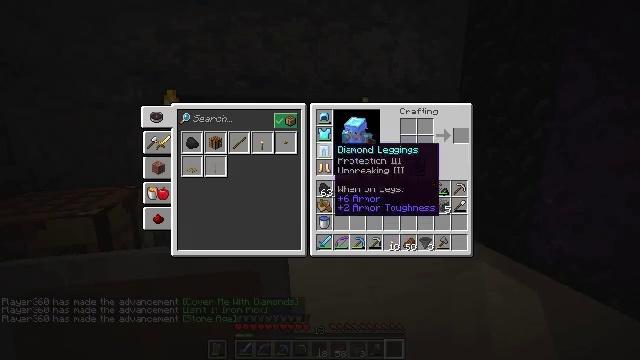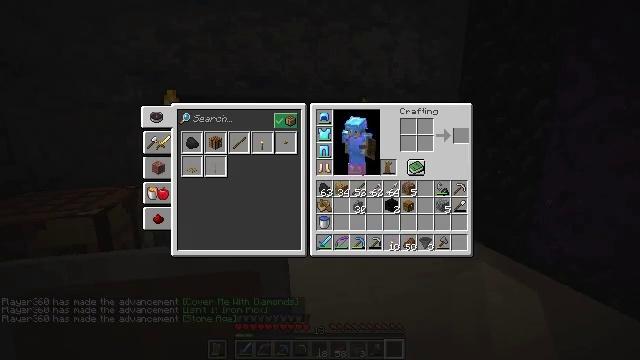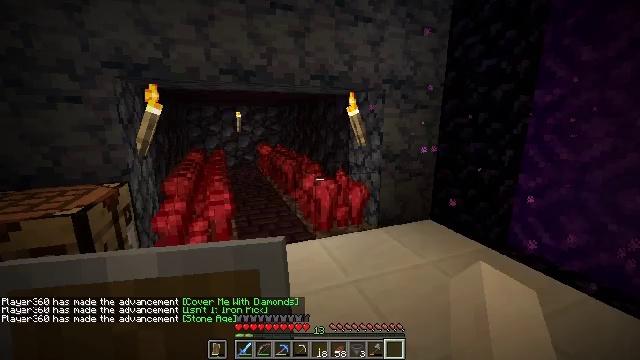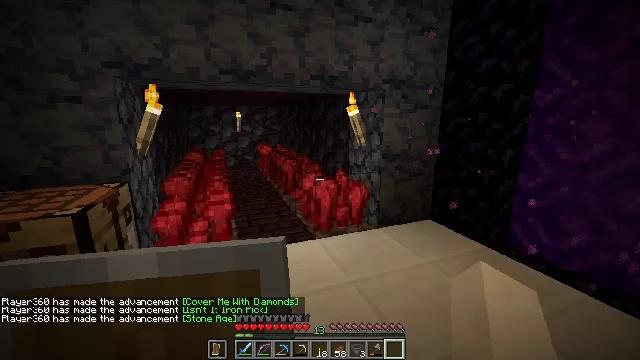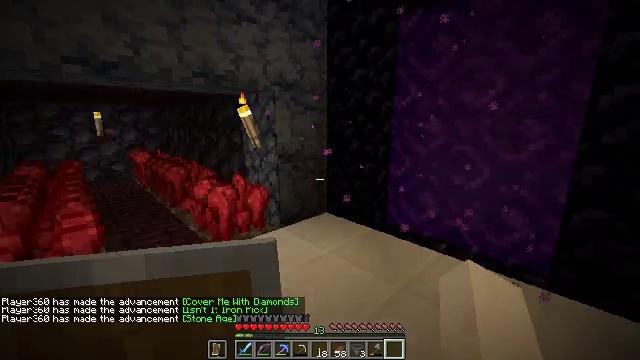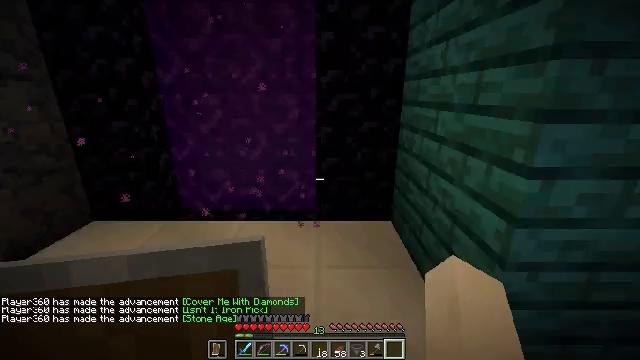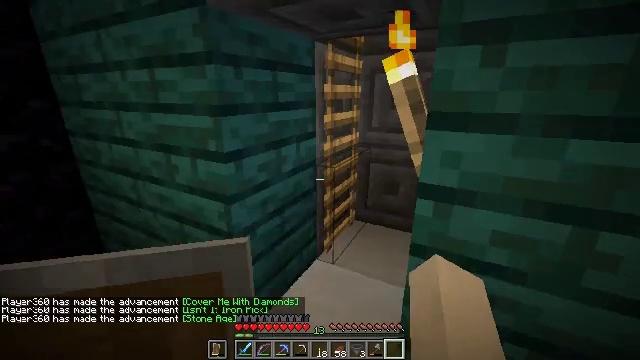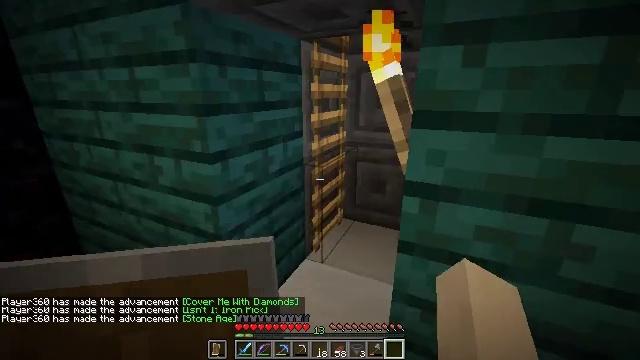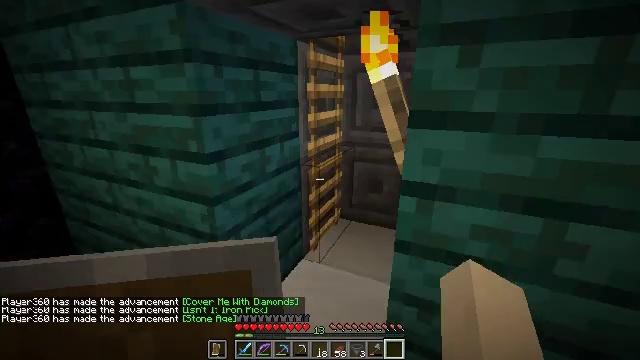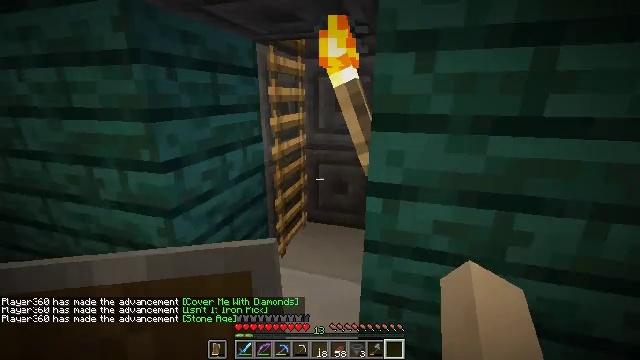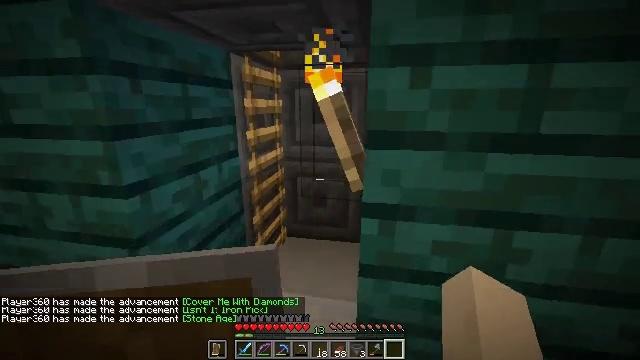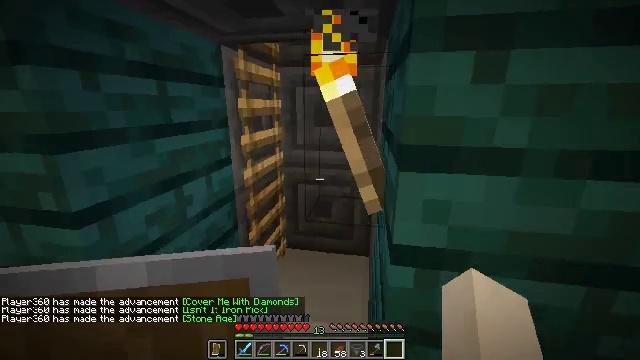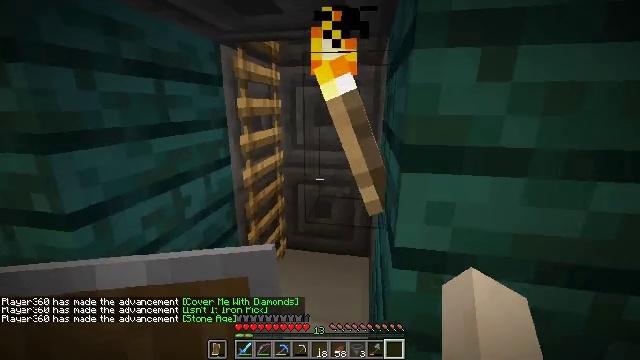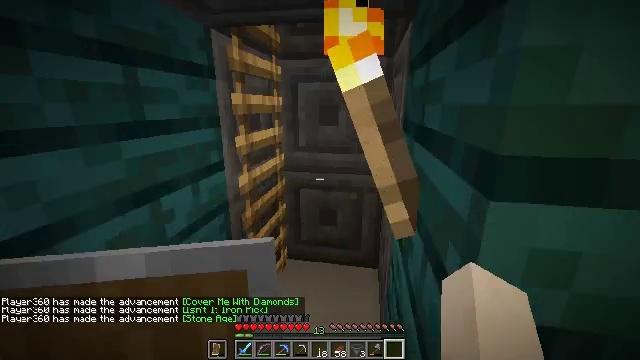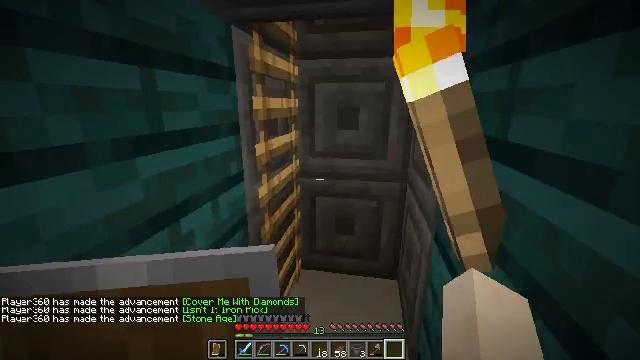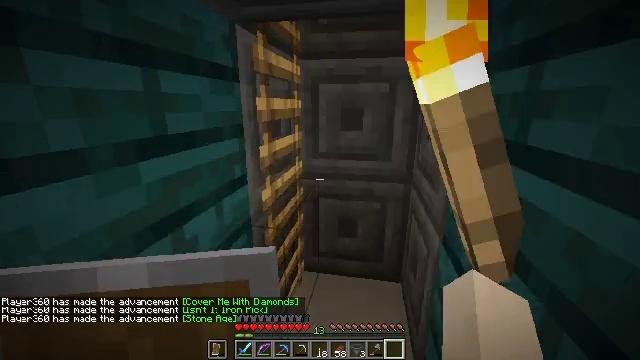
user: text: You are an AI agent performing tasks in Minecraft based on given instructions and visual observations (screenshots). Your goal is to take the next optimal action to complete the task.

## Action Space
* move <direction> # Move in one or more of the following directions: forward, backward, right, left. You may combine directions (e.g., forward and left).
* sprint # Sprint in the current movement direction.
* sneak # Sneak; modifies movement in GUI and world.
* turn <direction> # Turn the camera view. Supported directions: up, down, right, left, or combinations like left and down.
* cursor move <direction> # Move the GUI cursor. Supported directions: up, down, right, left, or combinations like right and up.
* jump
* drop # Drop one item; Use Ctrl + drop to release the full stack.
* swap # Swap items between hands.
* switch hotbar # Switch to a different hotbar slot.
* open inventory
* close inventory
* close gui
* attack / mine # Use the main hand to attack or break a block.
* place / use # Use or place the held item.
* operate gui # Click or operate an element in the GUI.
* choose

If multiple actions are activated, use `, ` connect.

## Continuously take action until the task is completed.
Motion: motion action
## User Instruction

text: Make an iron door by arranging iron ingots in the crafting table.
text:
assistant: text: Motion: cursor move right and up
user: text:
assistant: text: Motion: cursor move right
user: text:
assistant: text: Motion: no_op
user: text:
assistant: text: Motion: turn right
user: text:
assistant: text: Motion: turn right and down
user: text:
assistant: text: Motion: turn right
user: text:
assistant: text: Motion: turn right
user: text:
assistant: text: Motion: no_op
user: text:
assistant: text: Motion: move forward and move left, turn right
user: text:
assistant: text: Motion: move forward, turn right and up
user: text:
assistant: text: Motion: move forward
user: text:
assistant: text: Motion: move forward
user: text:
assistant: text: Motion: move forward and move left
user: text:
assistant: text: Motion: move forward and move left
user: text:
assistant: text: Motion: move forward
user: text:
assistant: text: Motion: move forward and move left
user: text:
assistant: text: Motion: move forward and move left
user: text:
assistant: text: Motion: move forward
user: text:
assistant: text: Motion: move forward and move right
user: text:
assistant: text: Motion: move forward and move right
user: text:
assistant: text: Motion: move forward and move right, turn left and up
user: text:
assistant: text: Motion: move forward and move right, turn left and up
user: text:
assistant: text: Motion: move forward and move right, turn left and up
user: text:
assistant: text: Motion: move forward and move right, turn right and up
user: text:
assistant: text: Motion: move forward and move right, turn left and up
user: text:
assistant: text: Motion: move forward and move right
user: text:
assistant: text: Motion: move forward and move right, turn left and up
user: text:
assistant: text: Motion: move forward and move right, turn left and up
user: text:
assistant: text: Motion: move forward, turn left and up
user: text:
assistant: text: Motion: move forward, jump